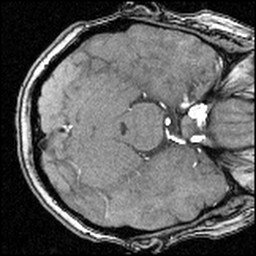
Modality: angio
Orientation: axial
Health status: ill
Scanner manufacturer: siemens
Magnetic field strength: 3 T
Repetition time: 0.022 s
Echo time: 0.00386 s